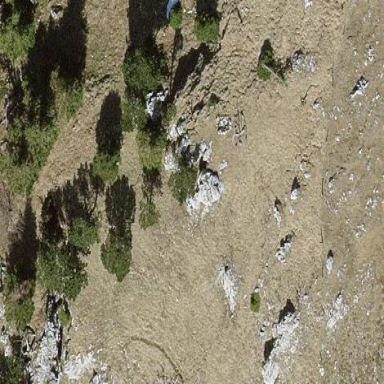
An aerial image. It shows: Landscape dominated by bare rock.